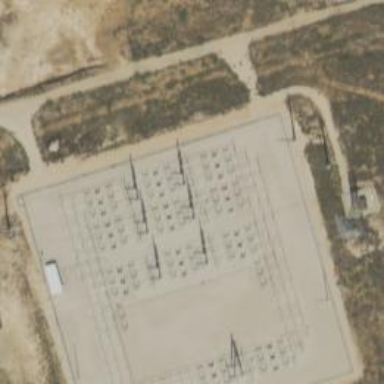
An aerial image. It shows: Switch for power supply.